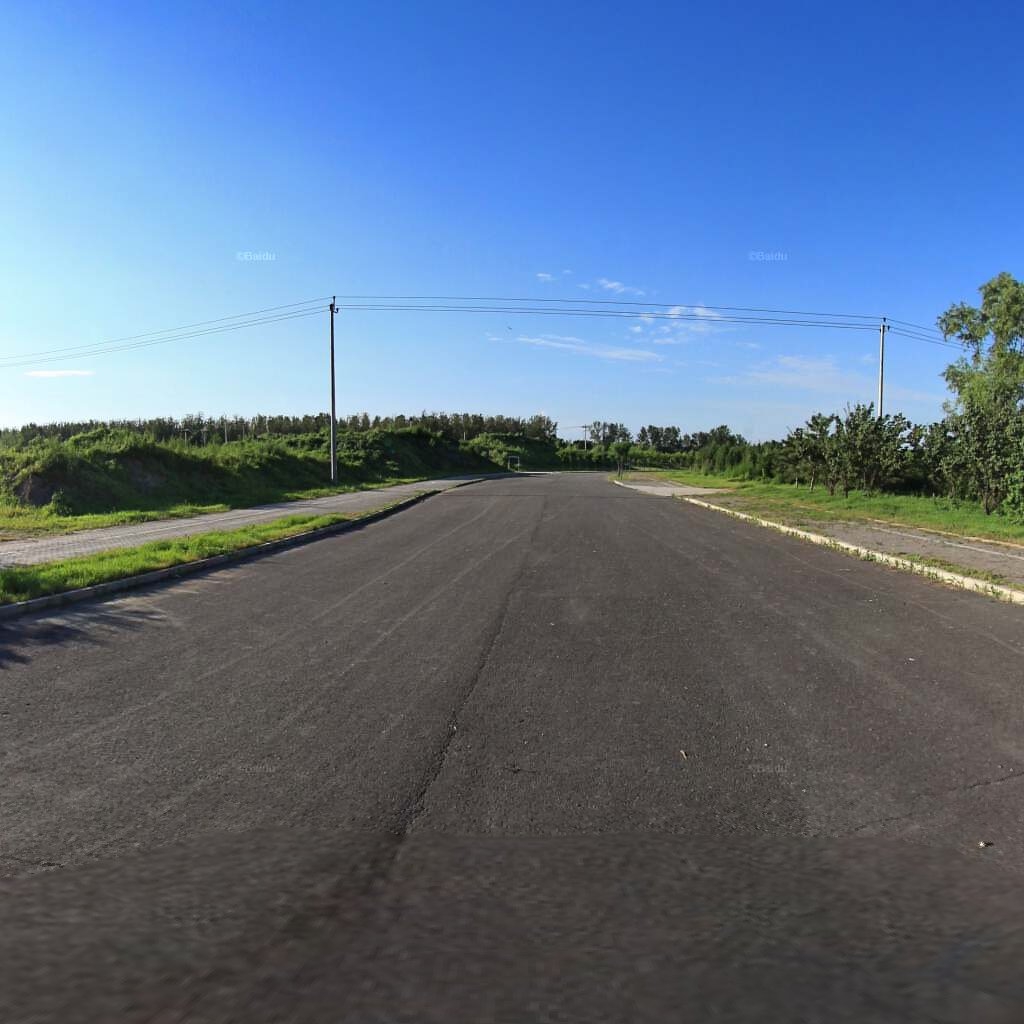
Region: Haidian
Road damage annotations: longitudinal crack, transverse crack, transverse crack